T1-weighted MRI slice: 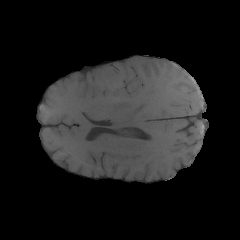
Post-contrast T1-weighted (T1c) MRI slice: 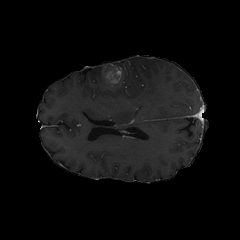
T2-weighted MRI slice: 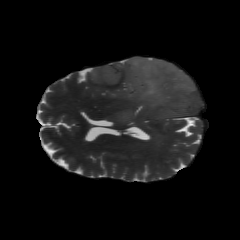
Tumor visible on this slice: yes